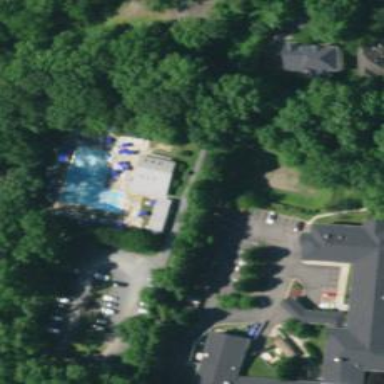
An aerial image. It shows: Sports centre dedicated to swimming activities.